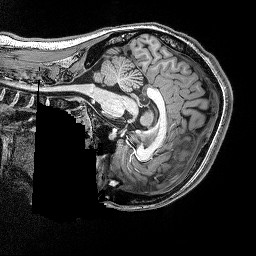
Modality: T1w
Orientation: sagittal
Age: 18
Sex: female
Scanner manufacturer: siemens
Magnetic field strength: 3 T
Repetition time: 2.5 s
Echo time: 0.00343 s